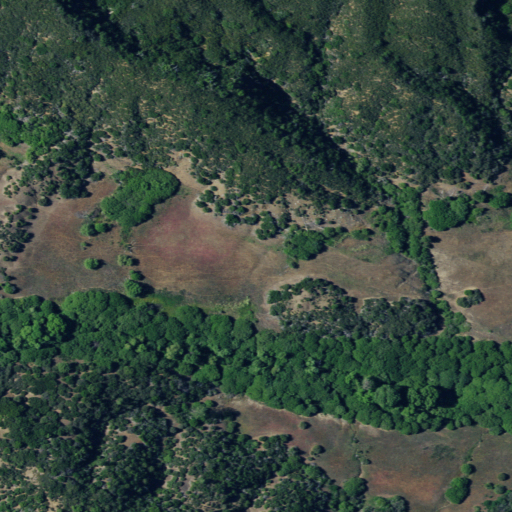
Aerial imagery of valley in California named Lost Valley containing shrub, mixed forest, woody wetlands, open development, evergreen forest, and grassland